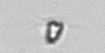
Label: Pyramimonas